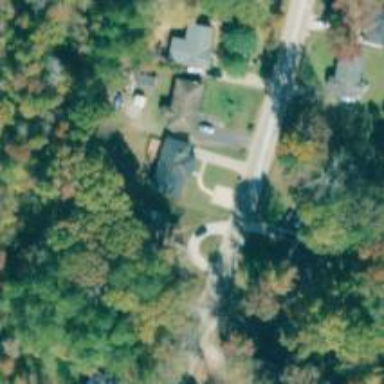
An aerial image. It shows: Driveway.